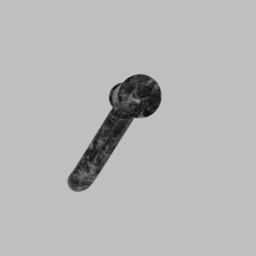
Label: appliances